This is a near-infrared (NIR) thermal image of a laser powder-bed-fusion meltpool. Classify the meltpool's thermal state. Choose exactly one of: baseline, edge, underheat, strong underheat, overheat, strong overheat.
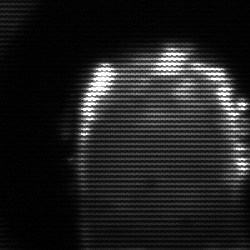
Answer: baseline